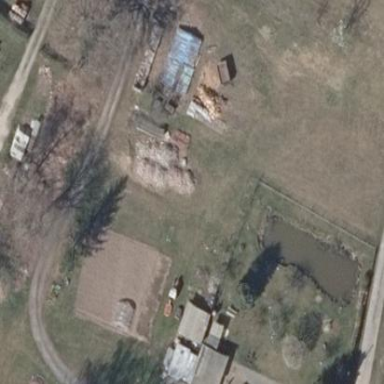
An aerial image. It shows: Farmyard area.